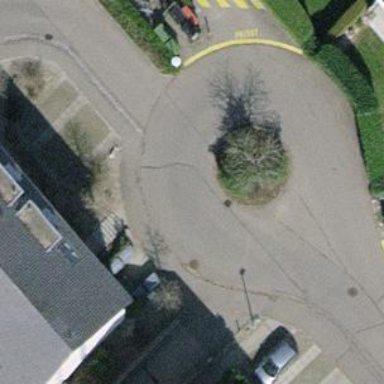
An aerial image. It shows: Turning loop on the road.